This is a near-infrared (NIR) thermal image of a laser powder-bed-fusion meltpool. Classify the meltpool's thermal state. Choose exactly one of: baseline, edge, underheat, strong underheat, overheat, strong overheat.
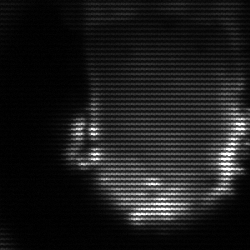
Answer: baseline